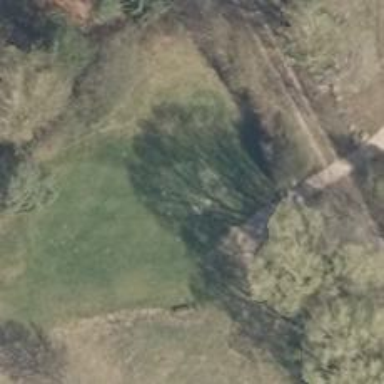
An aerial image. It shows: Golf tee.